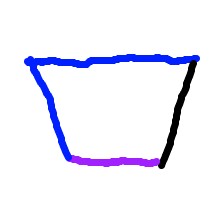
Shape: trapezoid